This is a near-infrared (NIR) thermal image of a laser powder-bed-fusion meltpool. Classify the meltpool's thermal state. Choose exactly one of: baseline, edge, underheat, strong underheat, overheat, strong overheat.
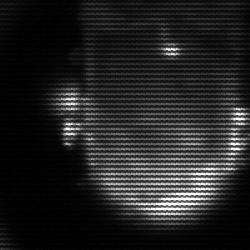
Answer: baseline